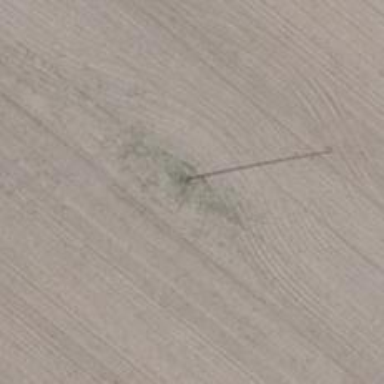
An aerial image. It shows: Power pole.